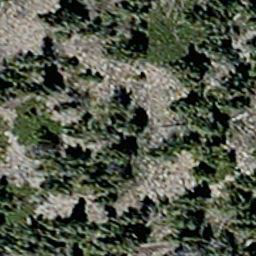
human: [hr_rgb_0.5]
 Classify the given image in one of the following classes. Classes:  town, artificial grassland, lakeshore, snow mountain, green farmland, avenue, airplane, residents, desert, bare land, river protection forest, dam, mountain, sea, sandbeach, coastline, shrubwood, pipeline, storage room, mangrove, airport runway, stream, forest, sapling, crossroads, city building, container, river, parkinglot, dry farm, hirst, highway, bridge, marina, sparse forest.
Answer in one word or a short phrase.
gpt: sparse forest